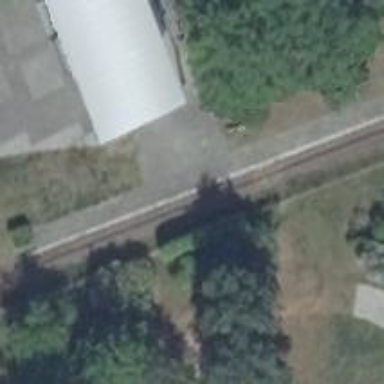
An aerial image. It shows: Railway halt station for public transport.